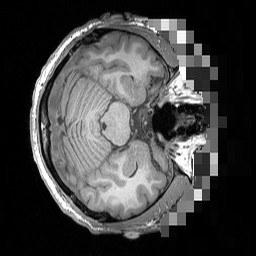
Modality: T1w
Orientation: axial
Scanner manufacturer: siemens
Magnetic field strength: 3 T
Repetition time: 1.5 s
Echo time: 0.00291 s